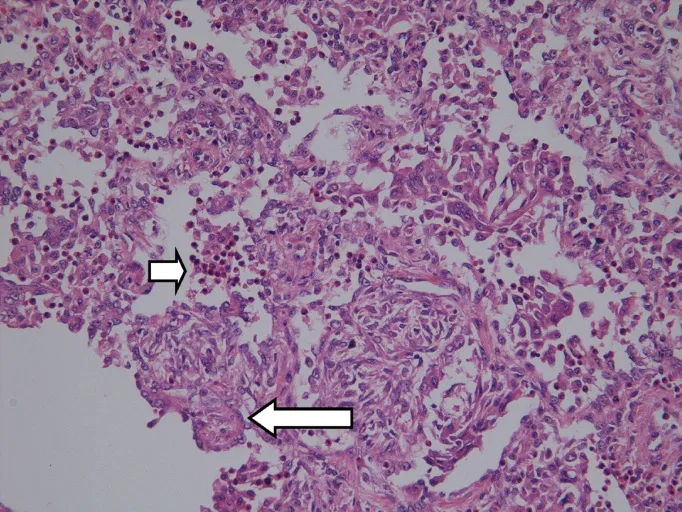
Histological section showing foci of pneumonia with many eosinophilic polynuclear cells (small arrow). Some alveolar ducts and alveoli are the site of endoluminal obstruction by fibrous granulation tissue consisting of inflammatory cells, fibroblasts, and connective tissue (big arrow). Magnification x400. Haematoxylin and eosin stain.
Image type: pathology (h&e)